Interaction volume radius: 10 \u00c5
Interaction volume height: 15 \u00c5
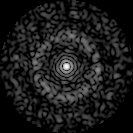
Disorder parameter: 0.8314